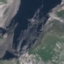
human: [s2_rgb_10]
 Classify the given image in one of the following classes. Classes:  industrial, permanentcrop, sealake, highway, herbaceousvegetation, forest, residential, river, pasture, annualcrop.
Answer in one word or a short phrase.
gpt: HerbaceousVegetation